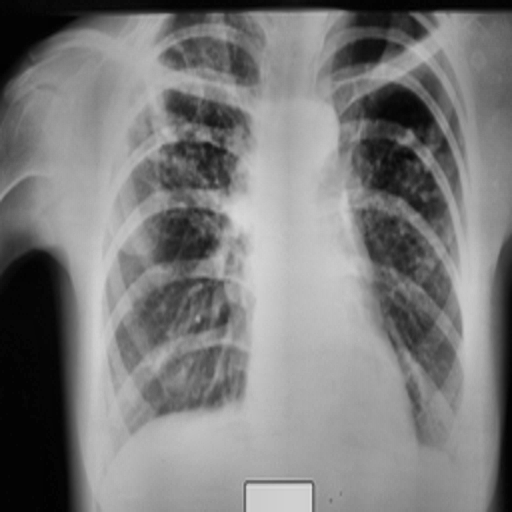
Finding: TUBERCULOSIS